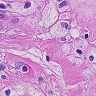
Metastatic tissue present: yes